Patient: sex M, age 66
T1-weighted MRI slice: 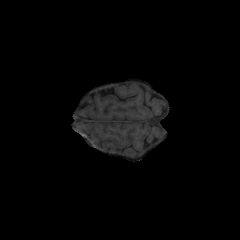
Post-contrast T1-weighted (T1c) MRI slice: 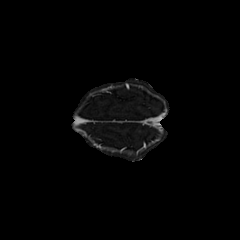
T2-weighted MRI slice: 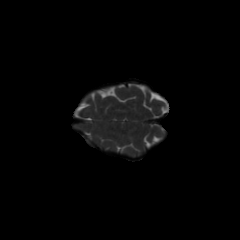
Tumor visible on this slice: no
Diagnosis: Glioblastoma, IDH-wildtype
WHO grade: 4